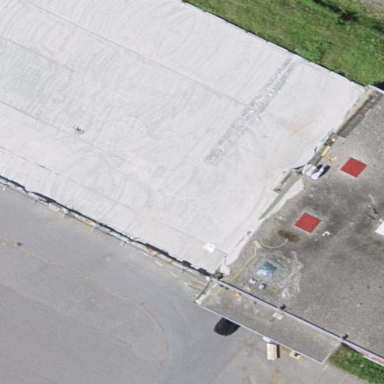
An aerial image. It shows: Industrial building.